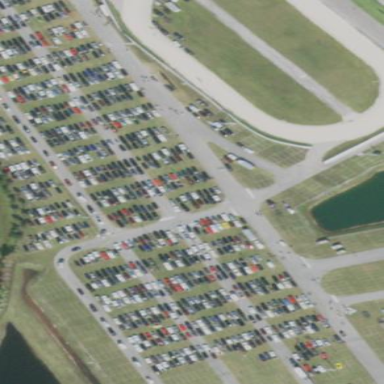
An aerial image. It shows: Motor sport raceway.